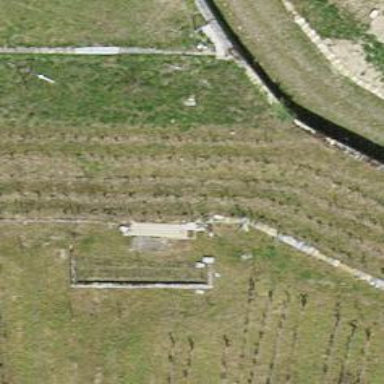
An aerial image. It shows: Retaining wall.